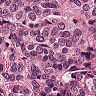
Metastatic tissue present: yes